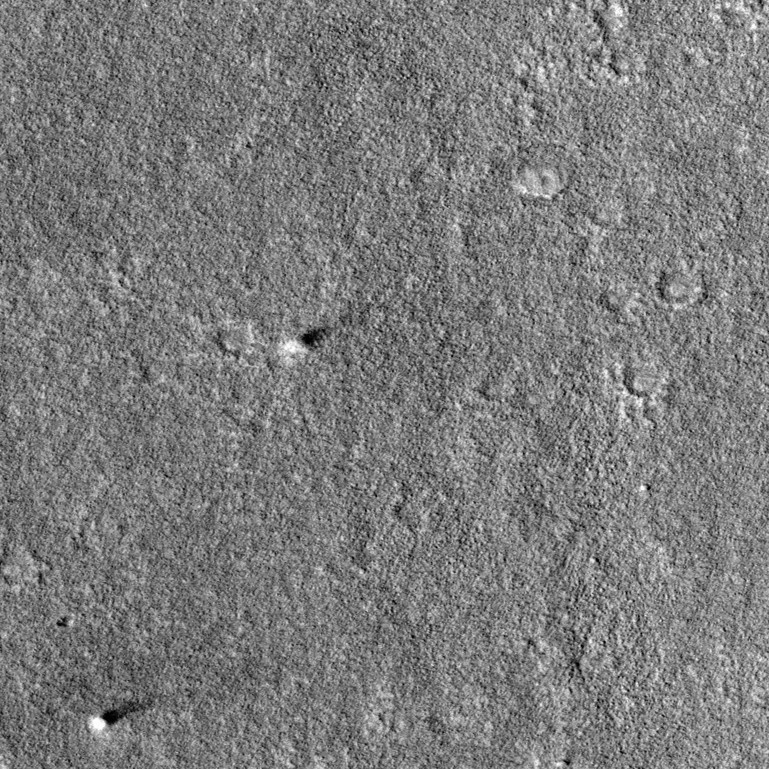
Label: dustdevil, dustdevil